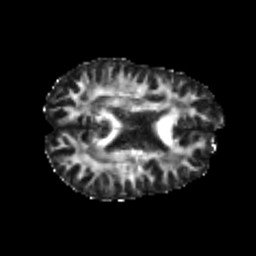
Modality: FA
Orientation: axial
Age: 22
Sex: male
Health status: healthy
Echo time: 0.074 s